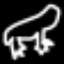
Label: frog